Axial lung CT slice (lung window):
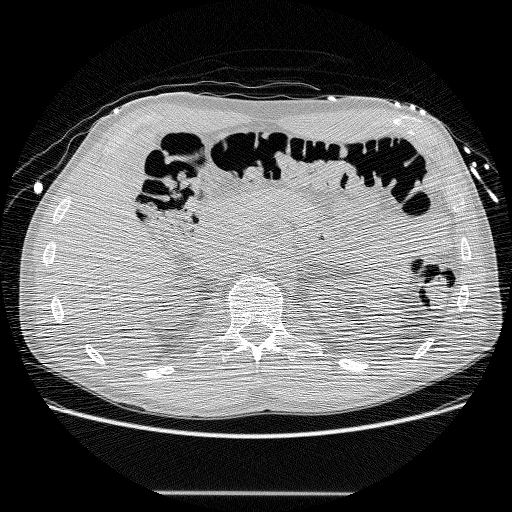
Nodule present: no